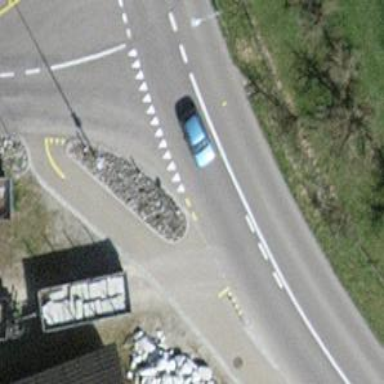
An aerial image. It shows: Tertiary road.